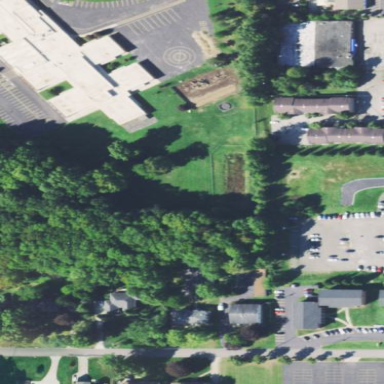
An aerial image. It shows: School.